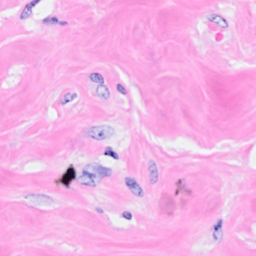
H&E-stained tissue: Breast